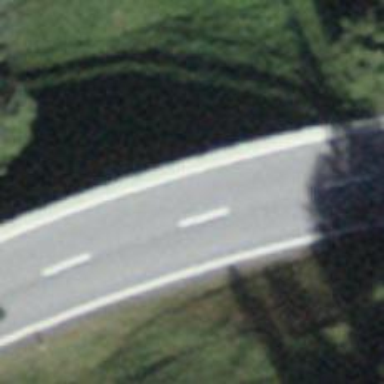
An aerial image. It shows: Asphalt road classified as tertiary.